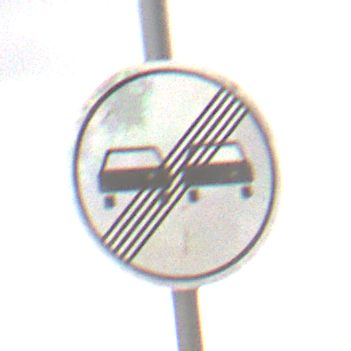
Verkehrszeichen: EndeUeberholverbot
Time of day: Midday
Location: Outdoor (Nature)
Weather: Overcast
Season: NotSpecified
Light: Natural